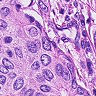
Metastatic tissue present: yes